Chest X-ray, AP view. Patient: 38 years old, sex F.
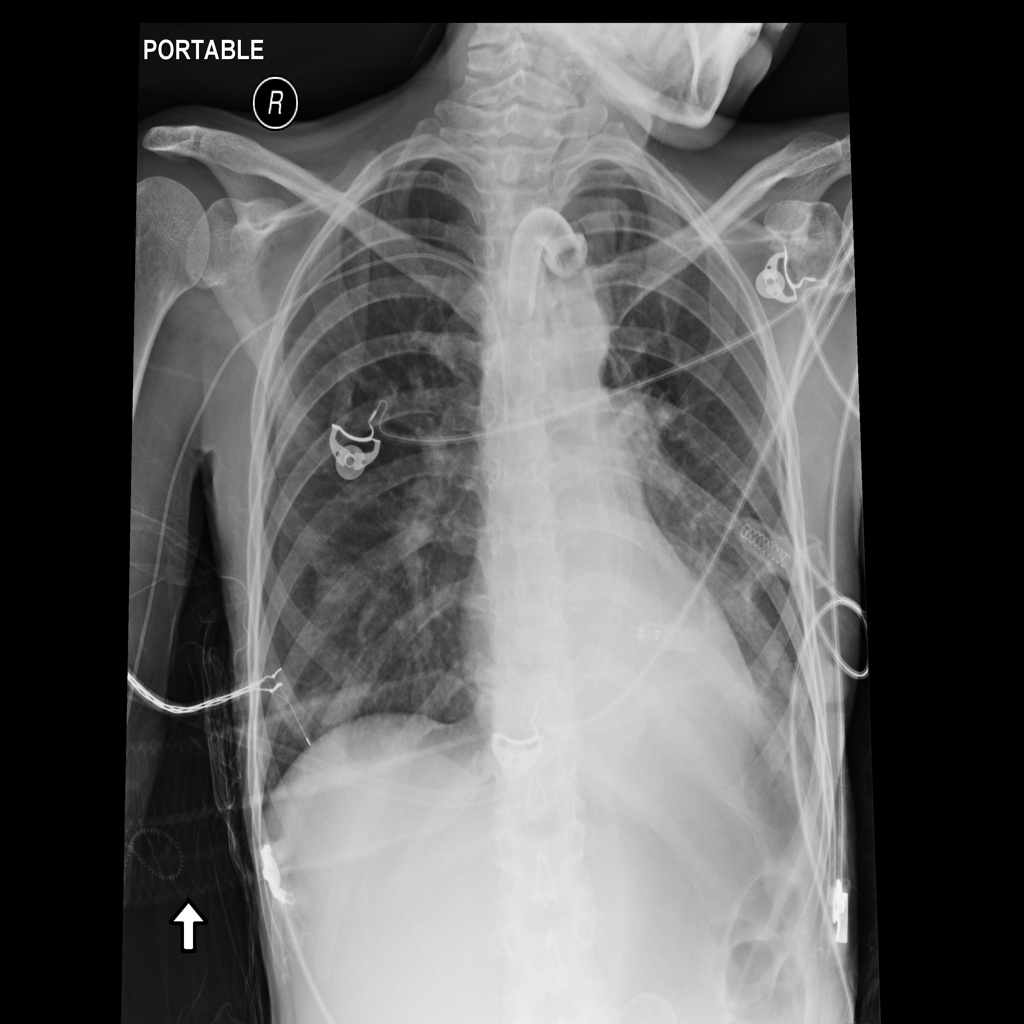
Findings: Atelectasis